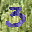
Label: 3